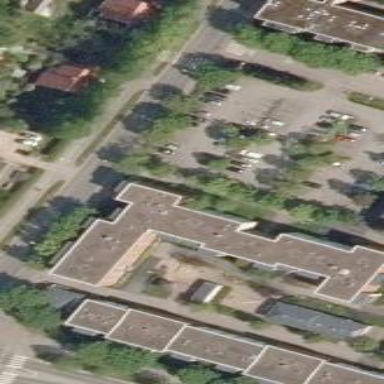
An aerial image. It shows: Parking area with surface.